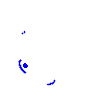
Particle: electron